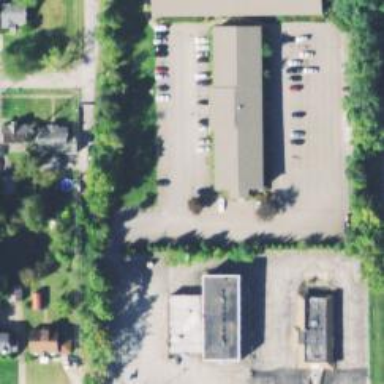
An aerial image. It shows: Parking area.